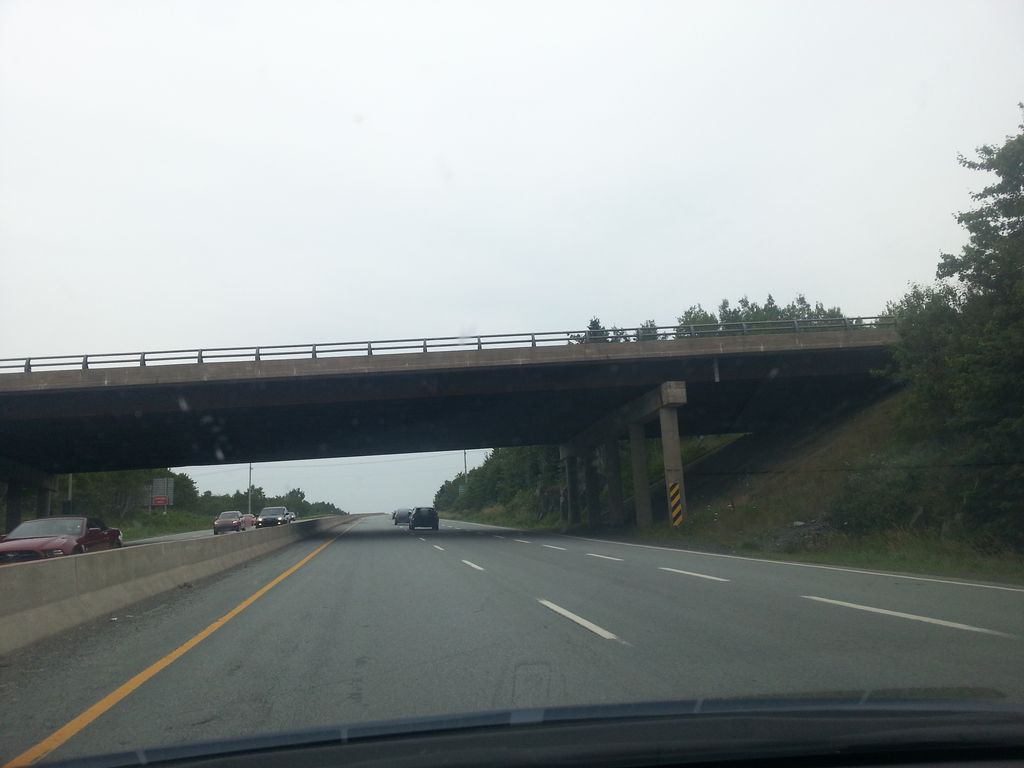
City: halifax